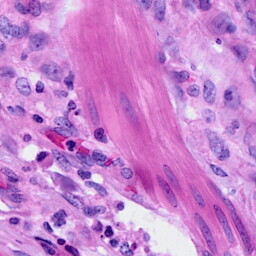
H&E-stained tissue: Ovarian